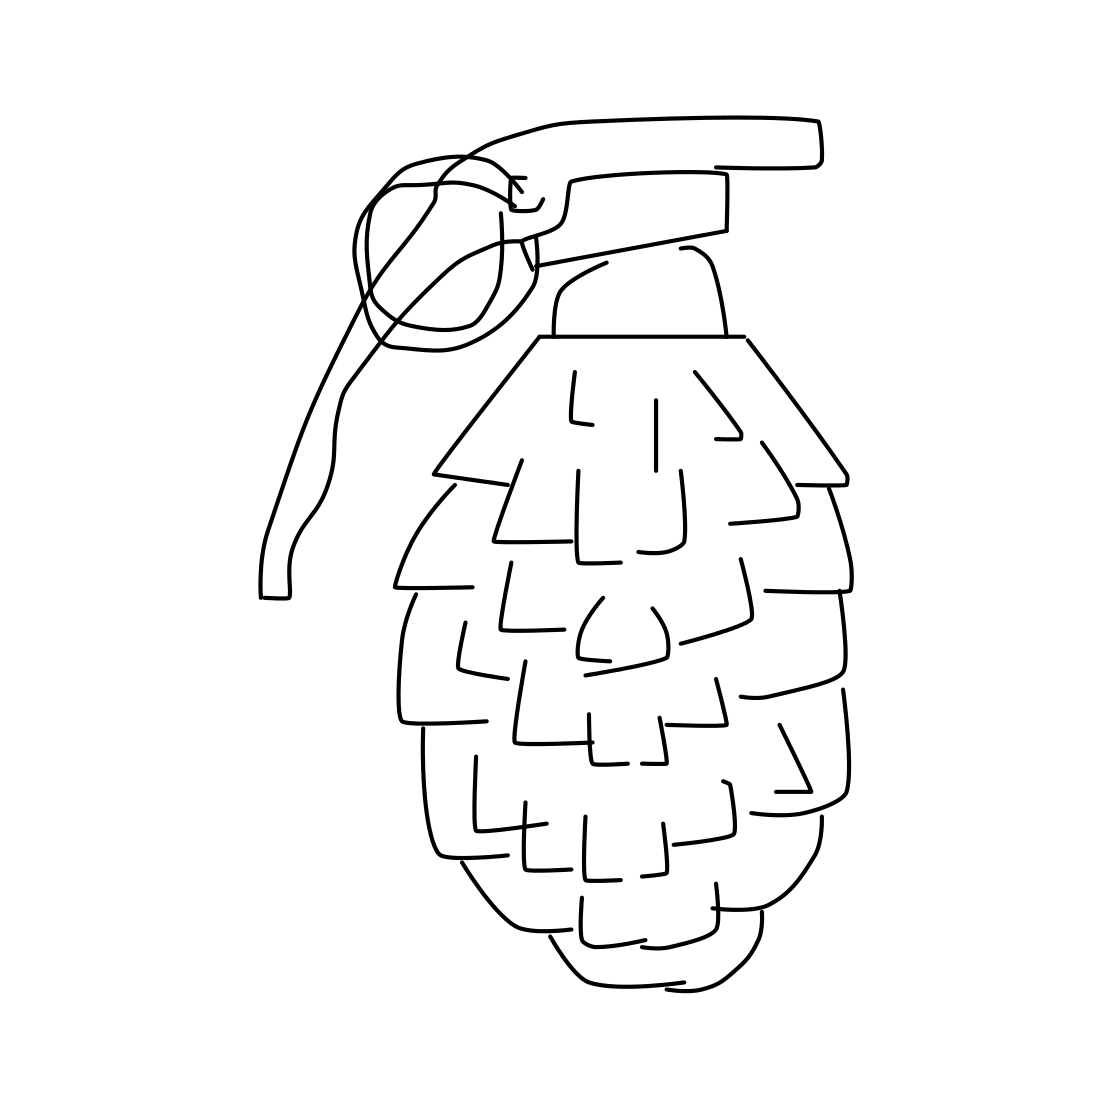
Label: grenade